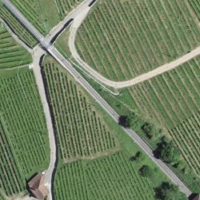
EUNIS habitat code: 40
Species observed at this site:
Lepidium draba
Himantoglossum hircinum
Centaurea cyanus